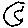
Label: moon